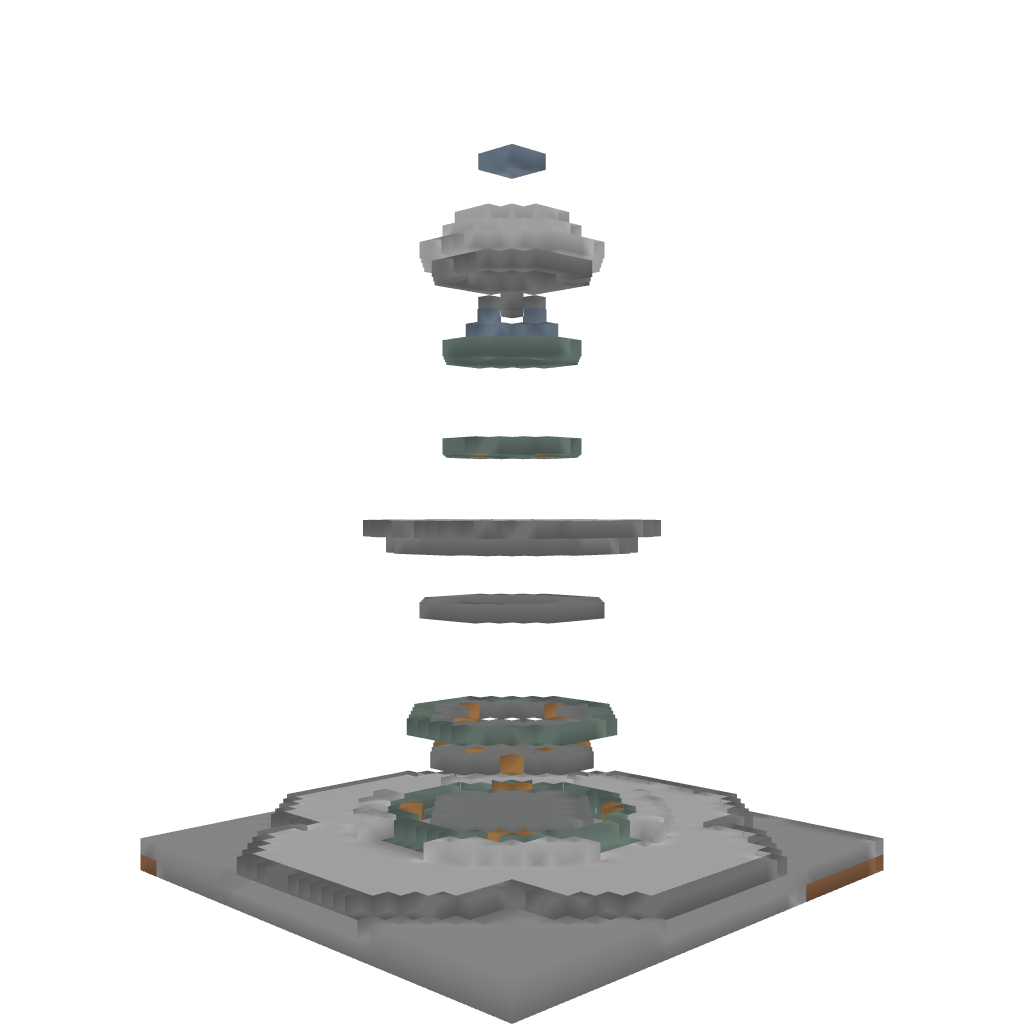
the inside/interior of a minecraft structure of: Modern Grand Fountain